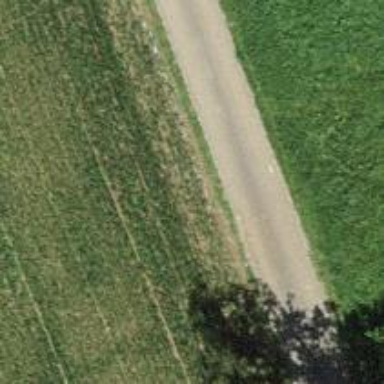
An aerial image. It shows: Well-maintained track road with grade 1 tracktype.